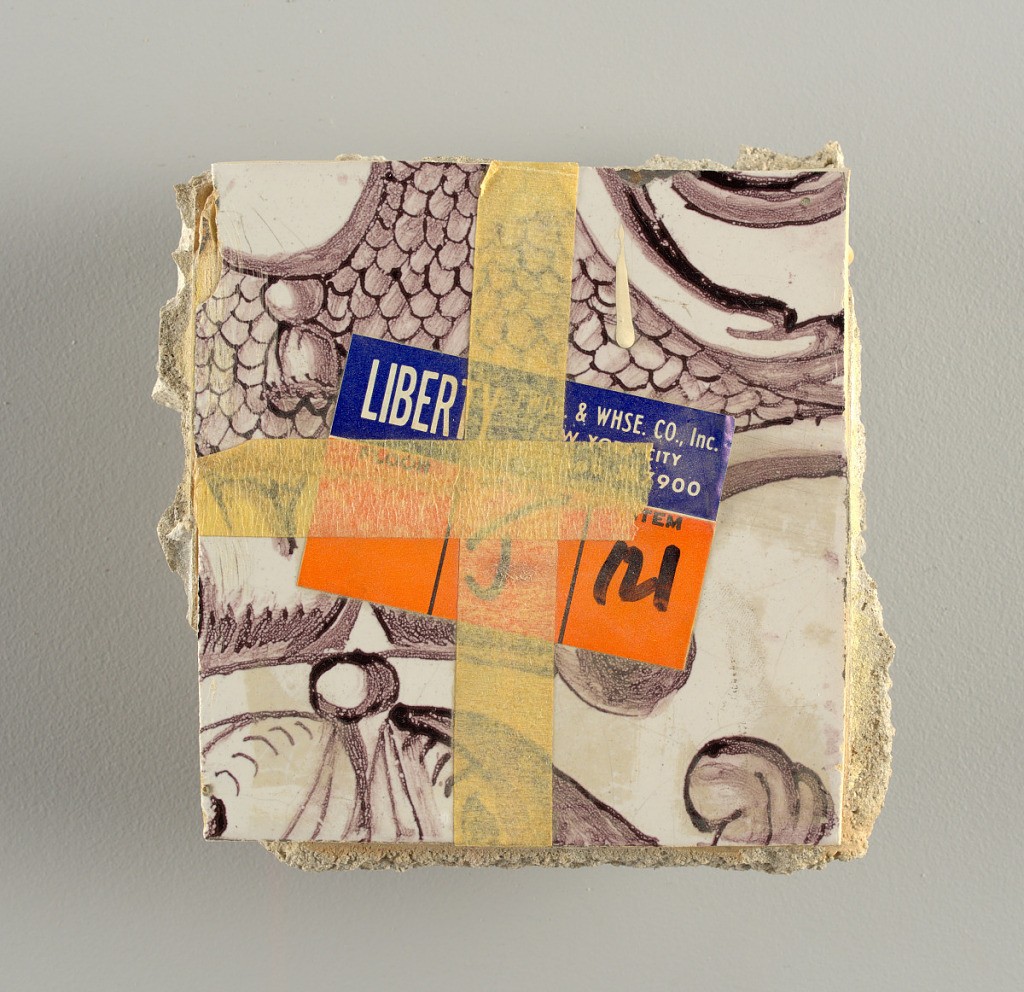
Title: Wall facing
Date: ca. 1725
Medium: tin-glazed earthenware, underglaze
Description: Two vertical rectangles, twenty-three tiles high.  A) Nine tiles wide at top; seven tiles wide at bottom.  B) Ten and one-half tiles wide.

Arabesque design of foliage.  A) with centered figure of Justice under a canopy.  B) with centered urn.